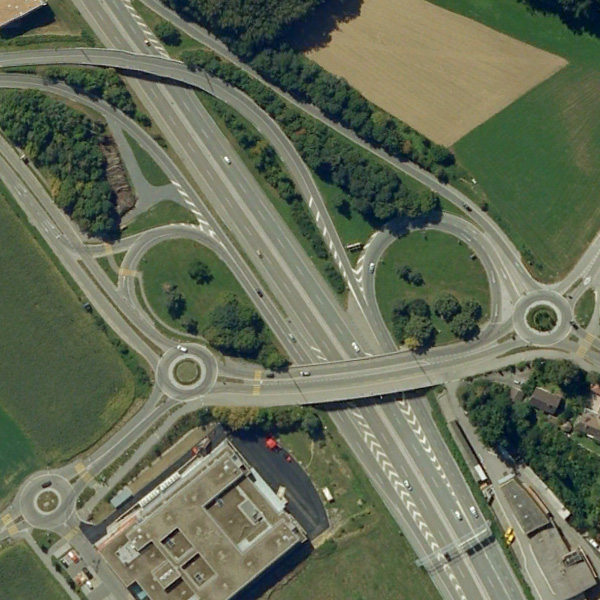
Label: Viaduct